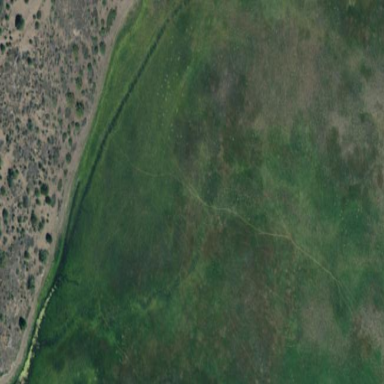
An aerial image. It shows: Marshy wetland area.